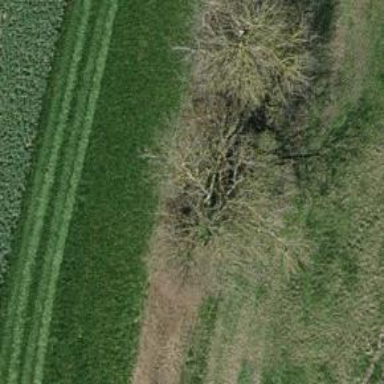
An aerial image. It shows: Broadleaved tree with lush foliage.